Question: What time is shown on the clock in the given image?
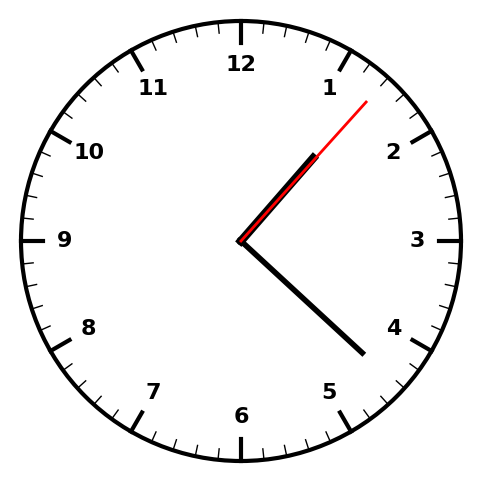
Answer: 01:22:07